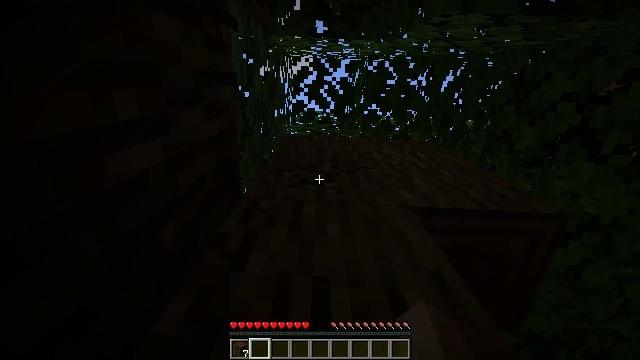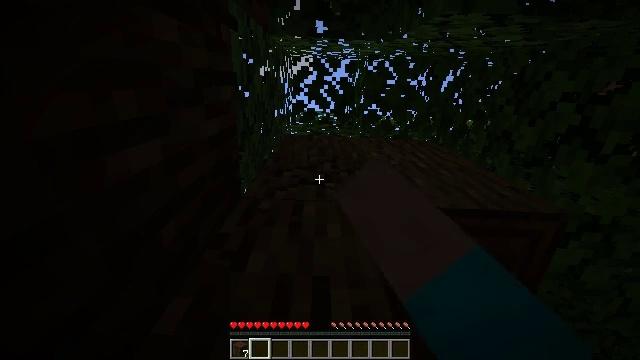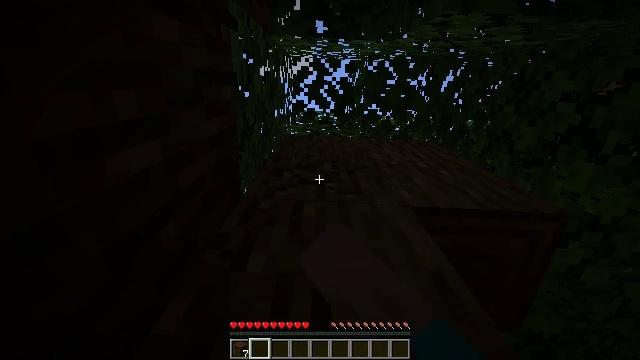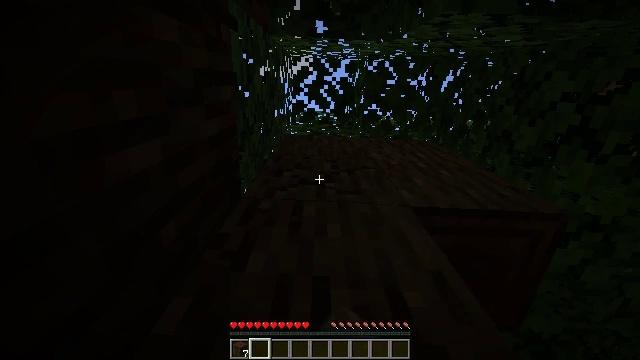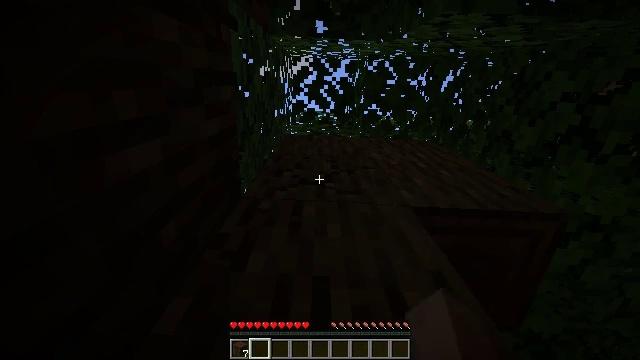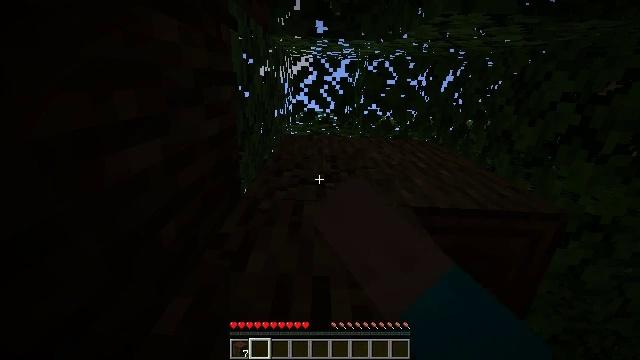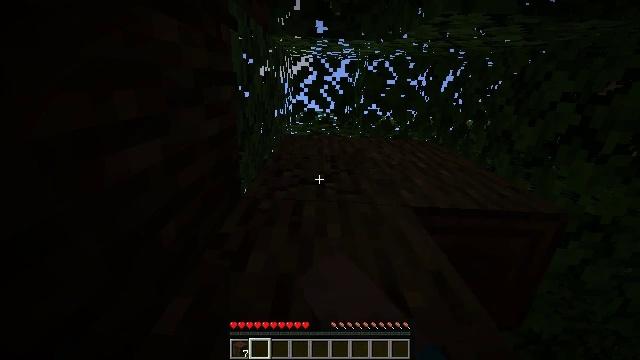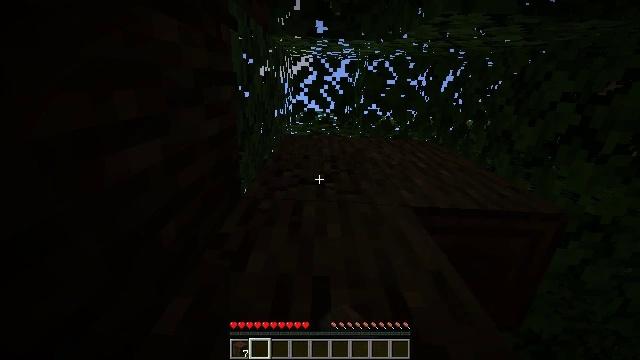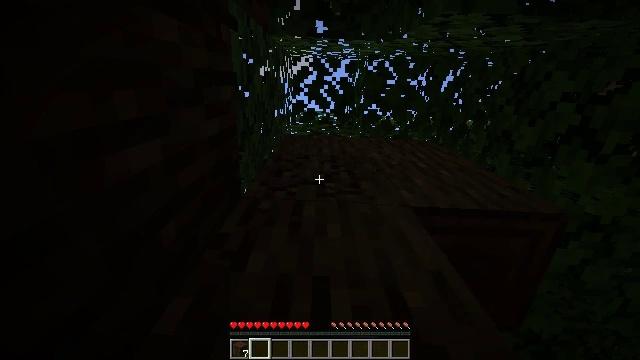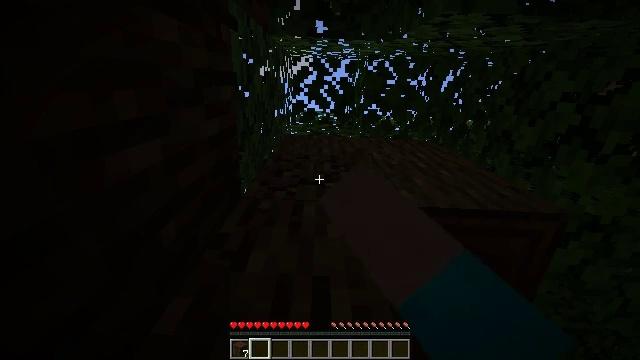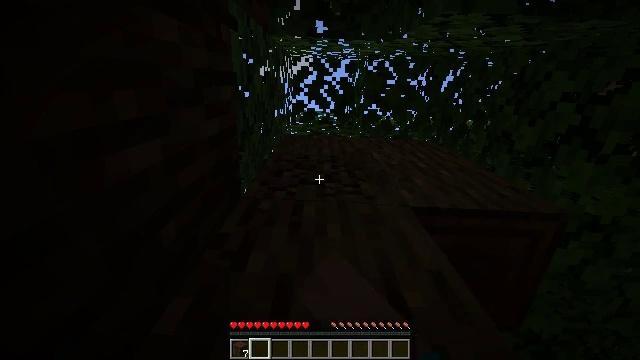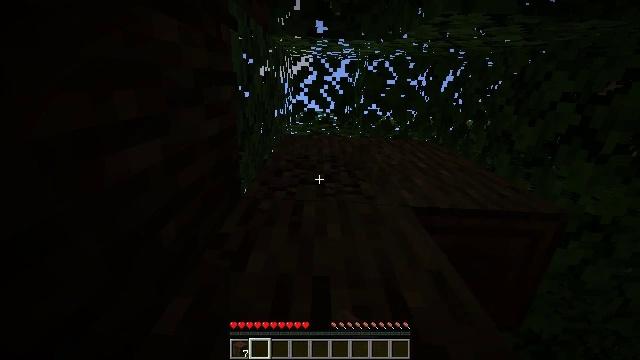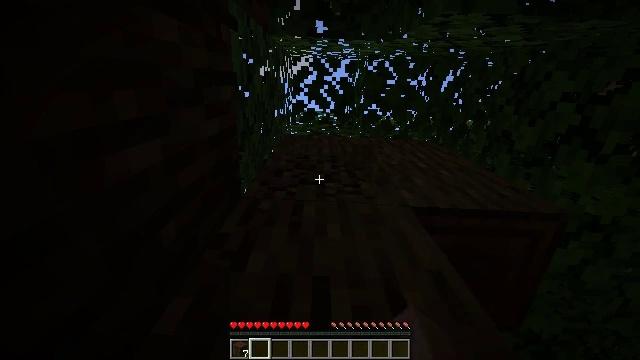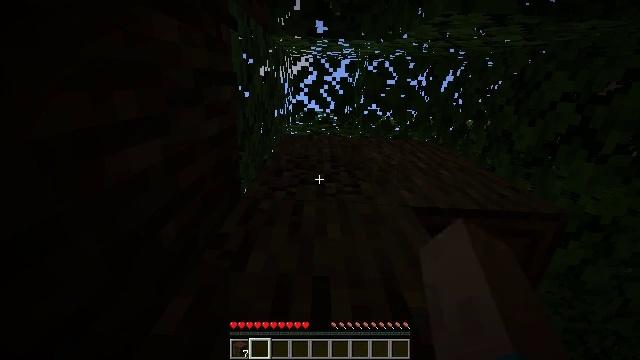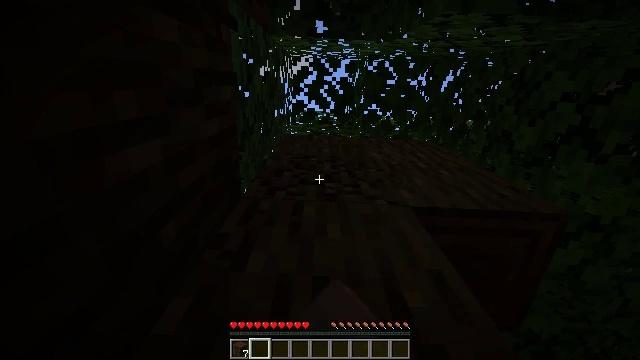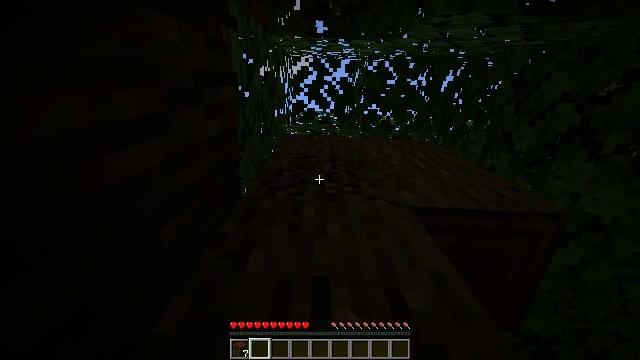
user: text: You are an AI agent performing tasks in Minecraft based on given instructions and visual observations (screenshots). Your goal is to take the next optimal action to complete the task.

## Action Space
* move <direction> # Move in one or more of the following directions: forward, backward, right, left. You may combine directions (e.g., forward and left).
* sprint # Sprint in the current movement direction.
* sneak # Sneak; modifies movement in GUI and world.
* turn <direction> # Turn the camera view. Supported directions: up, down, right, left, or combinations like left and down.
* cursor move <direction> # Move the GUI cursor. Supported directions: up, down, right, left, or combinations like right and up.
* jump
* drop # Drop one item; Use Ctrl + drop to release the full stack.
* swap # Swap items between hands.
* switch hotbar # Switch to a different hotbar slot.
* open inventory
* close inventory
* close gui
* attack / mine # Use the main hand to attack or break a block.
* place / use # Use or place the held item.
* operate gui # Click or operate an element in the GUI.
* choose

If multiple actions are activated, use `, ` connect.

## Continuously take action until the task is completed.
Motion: motion action
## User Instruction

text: Chop down the dark oak log.
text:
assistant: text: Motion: attack / mine
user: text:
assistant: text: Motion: attack / mine
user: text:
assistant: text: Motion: attack / mine
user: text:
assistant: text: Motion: attack / mine
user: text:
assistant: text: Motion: attack / mine
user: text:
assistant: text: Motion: attack / mine
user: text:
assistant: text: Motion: attack / mine
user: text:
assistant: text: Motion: attack / mine
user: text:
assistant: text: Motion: attack / mine
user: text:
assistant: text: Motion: attack / mine
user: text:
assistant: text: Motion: attack / mine
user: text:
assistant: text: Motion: attack / mine
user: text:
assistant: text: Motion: attack / mine
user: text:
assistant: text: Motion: attack / mine
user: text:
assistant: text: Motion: attack / mine
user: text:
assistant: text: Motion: attack / mine
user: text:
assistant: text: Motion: attack / mine
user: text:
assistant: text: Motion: attack / mine
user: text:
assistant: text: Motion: attack / mine
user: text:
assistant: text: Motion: attack / mine
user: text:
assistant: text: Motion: attack / mine
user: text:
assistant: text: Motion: attack / mine
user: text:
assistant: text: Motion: attack / mine
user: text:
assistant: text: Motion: attack / mine
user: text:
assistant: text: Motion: attack / mine
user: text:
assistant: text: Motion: attack / mine
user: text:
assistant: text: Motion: attack / mine
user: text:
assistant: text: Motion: attack / mine
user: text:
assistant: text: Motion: attack / mine
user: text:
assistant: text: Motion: attack / mine